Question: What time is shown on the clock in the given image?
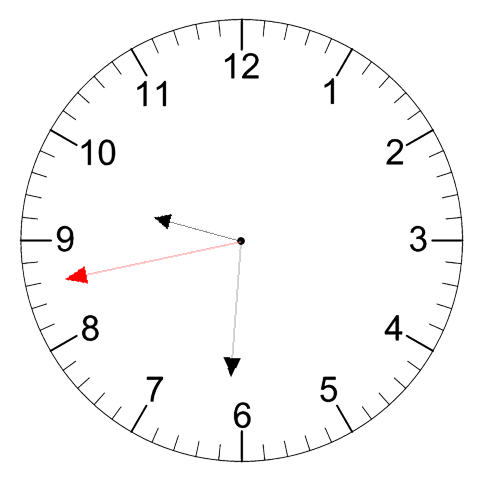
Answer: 09:30:43